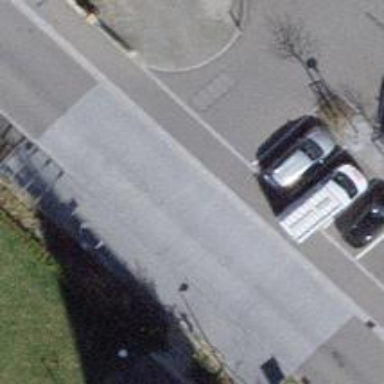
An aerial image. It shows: Public transport stop position.